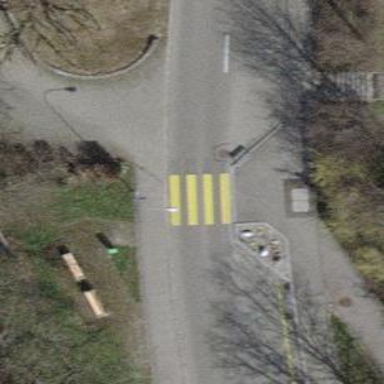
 with marked indicators for pedestrians."